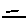
Label: line